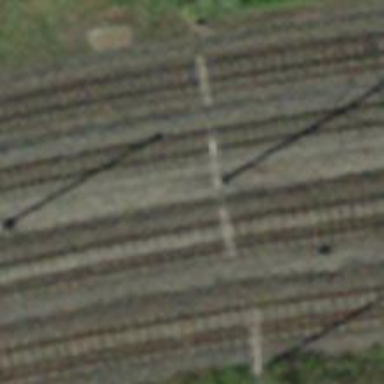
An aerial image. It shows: Narrow-gauge railway with single track. The railway is electrified with contact line.